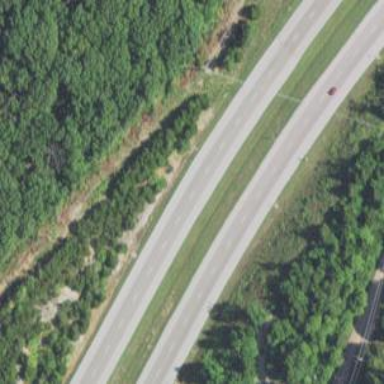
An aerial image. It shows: Trunk highway.